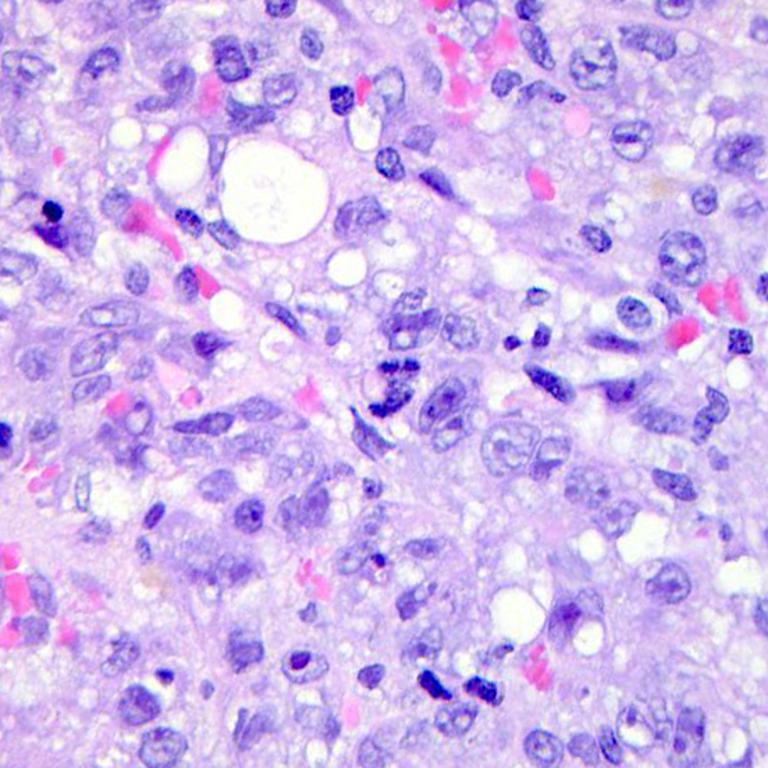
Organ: colon
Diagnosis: adenocarcinomas